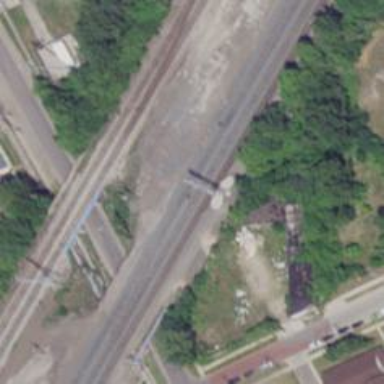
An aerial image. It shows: Railway siding for service.